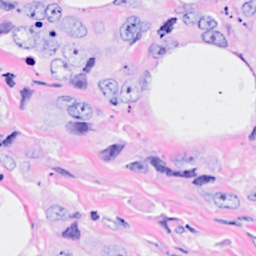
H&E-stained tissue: Breast